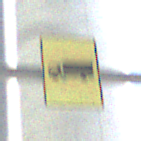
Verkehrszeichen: KFZZulaessigeGesamtmasse3Komma5TOhnePfeilsymbol
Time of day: MorningAfternoon
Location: Outdoor (Urban)
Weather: PartlyCloudy
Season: NotSpecified
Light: Natural